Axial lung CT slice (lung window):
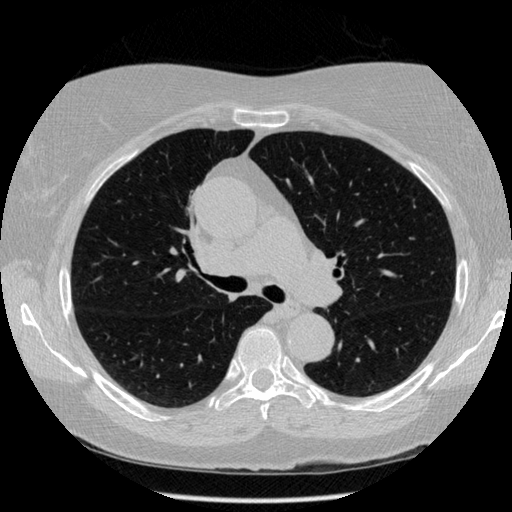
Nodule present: no